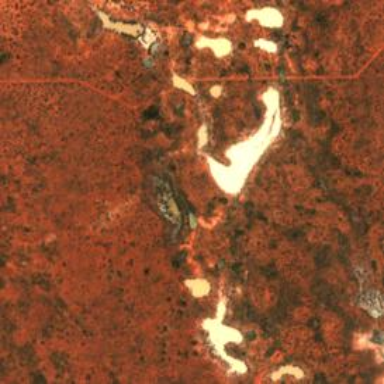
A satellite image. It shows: Dry swamp area covered with mud.